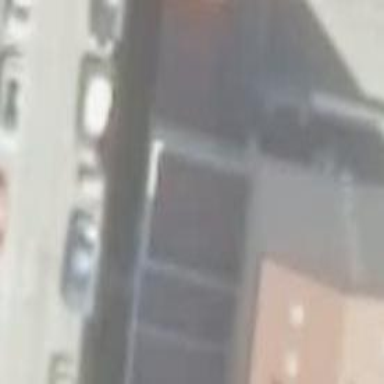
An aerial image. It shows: Part of building.